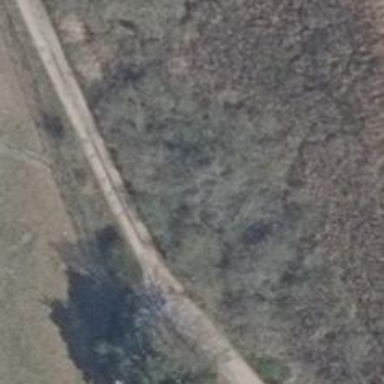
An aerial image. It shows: Row of deciduous broadleaved trees.